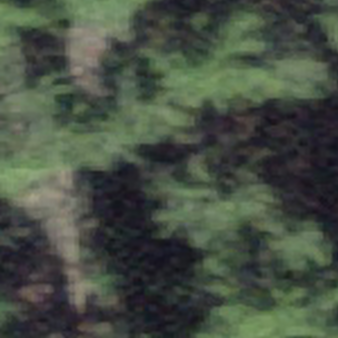
Label: other